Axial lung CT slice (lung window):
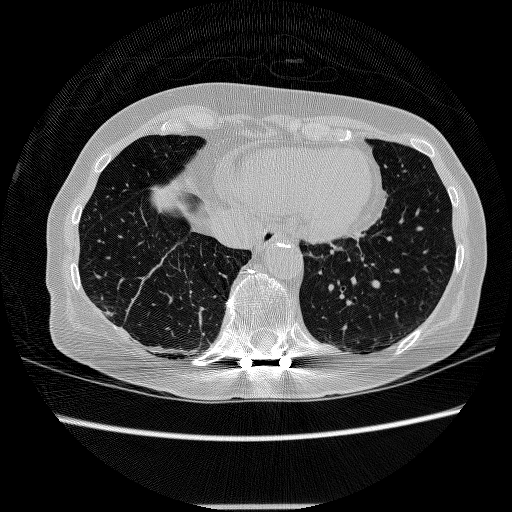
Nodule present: no